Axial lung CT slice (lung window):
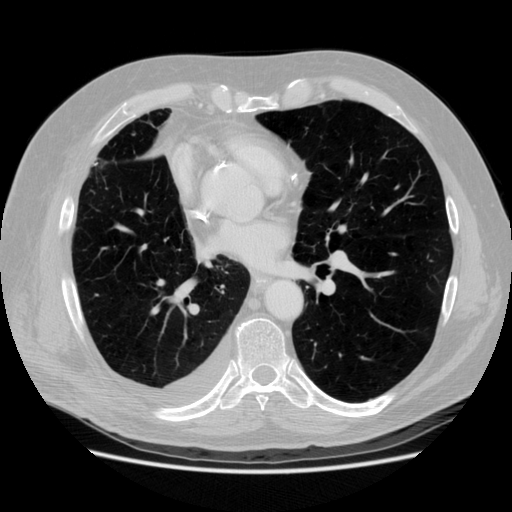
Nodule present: no